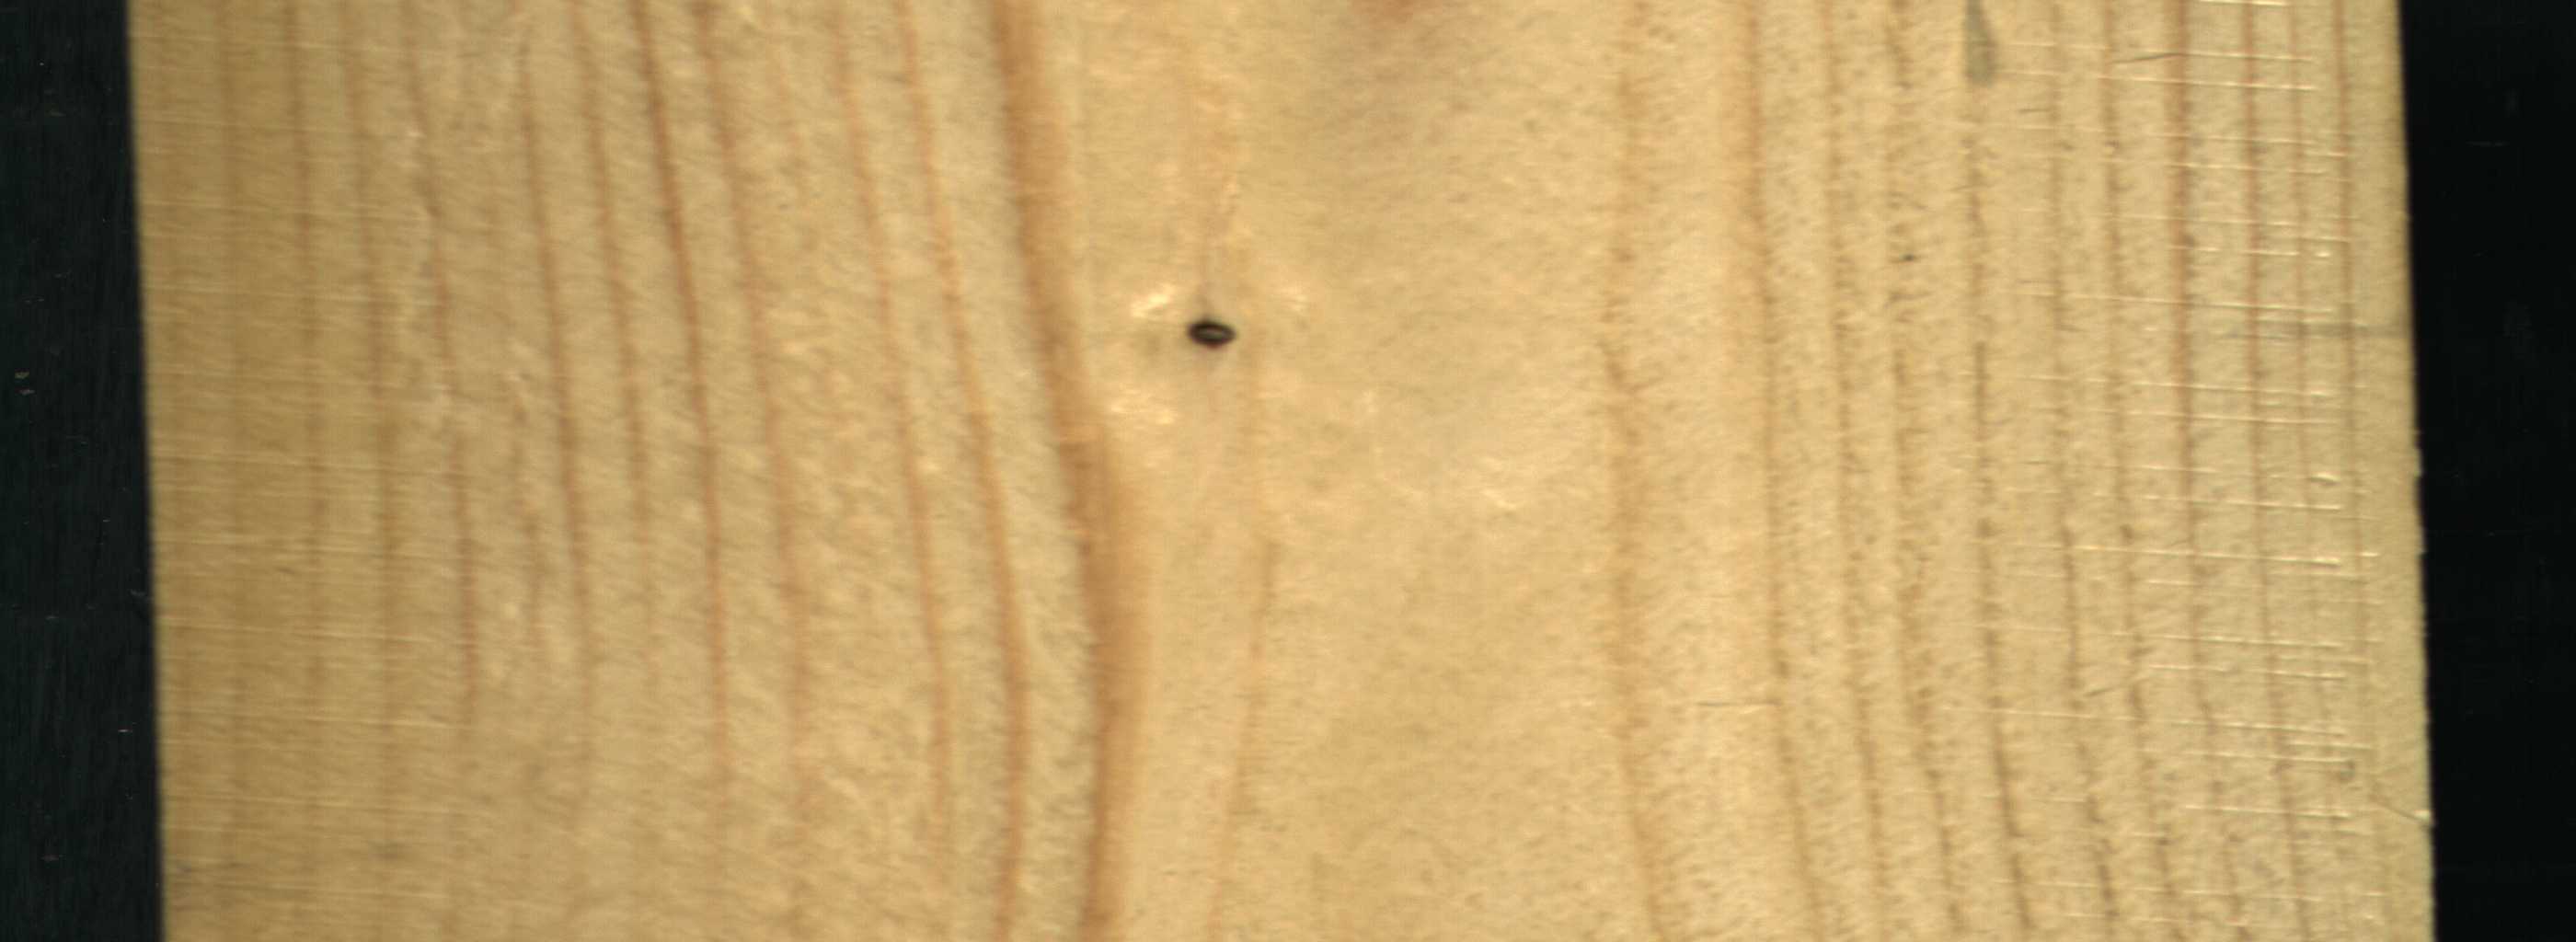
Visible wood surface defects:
Dead_Knot